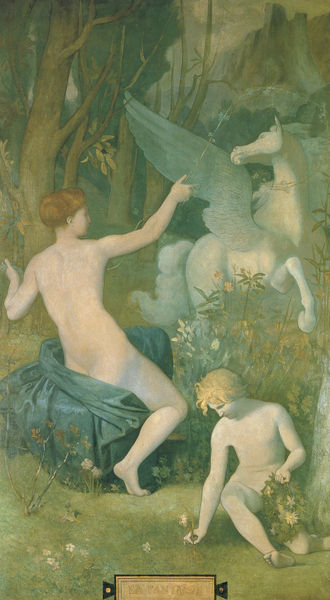
Titel: La Fantasie
Künstler: Pierre Puvis de Chavannes
Standort: Kurashiki
Institution: Ohara Museum of Art
Schlagwörter: akt, baum, berg, blau, blätter, dunkel, felsen, flügel, gemälde, kopf, laub, mann, nackt, schatten, weiß, baumstämme, bäume, frauen, grün, landschaft, menschen, sitzen, äste, blume, blumen, braun, frau, frisur, hell, hintergrund, licht, pastell, rücken, schwarz, blüten, gras, rasen, tuch, wiese, symbolismus, blond, band, inkarnat, ast, baumstamm, natur, stamm, strauch, gebüsch, boden, haare, schnur, stoff, kind, paar, blatt, pflanze, pflanzen, renaissance, wald, fliegen, pferd, schweif, pflücken, berge, fels, romantik, stämme, dunkelblau, jugendstil, klimt, schild, knabe, burg, zweig, lichtung, titel, kranz, göttin, jüngling, thoma, springen, nymphen, blumenkranz, stute, fresko, geflügelt, pegasus, fantasie, leichtigkeit, einhorn, eleganz, nympfen, hellhäutig, orpheus, waldlichtung, haur, backt, spielerisch, flügelpferd, kraanz, es